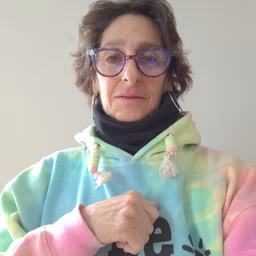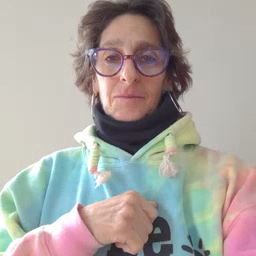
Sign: white